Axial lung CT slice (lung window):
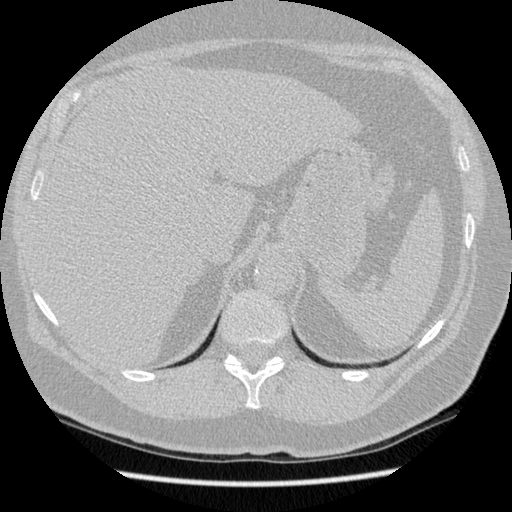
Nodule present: no